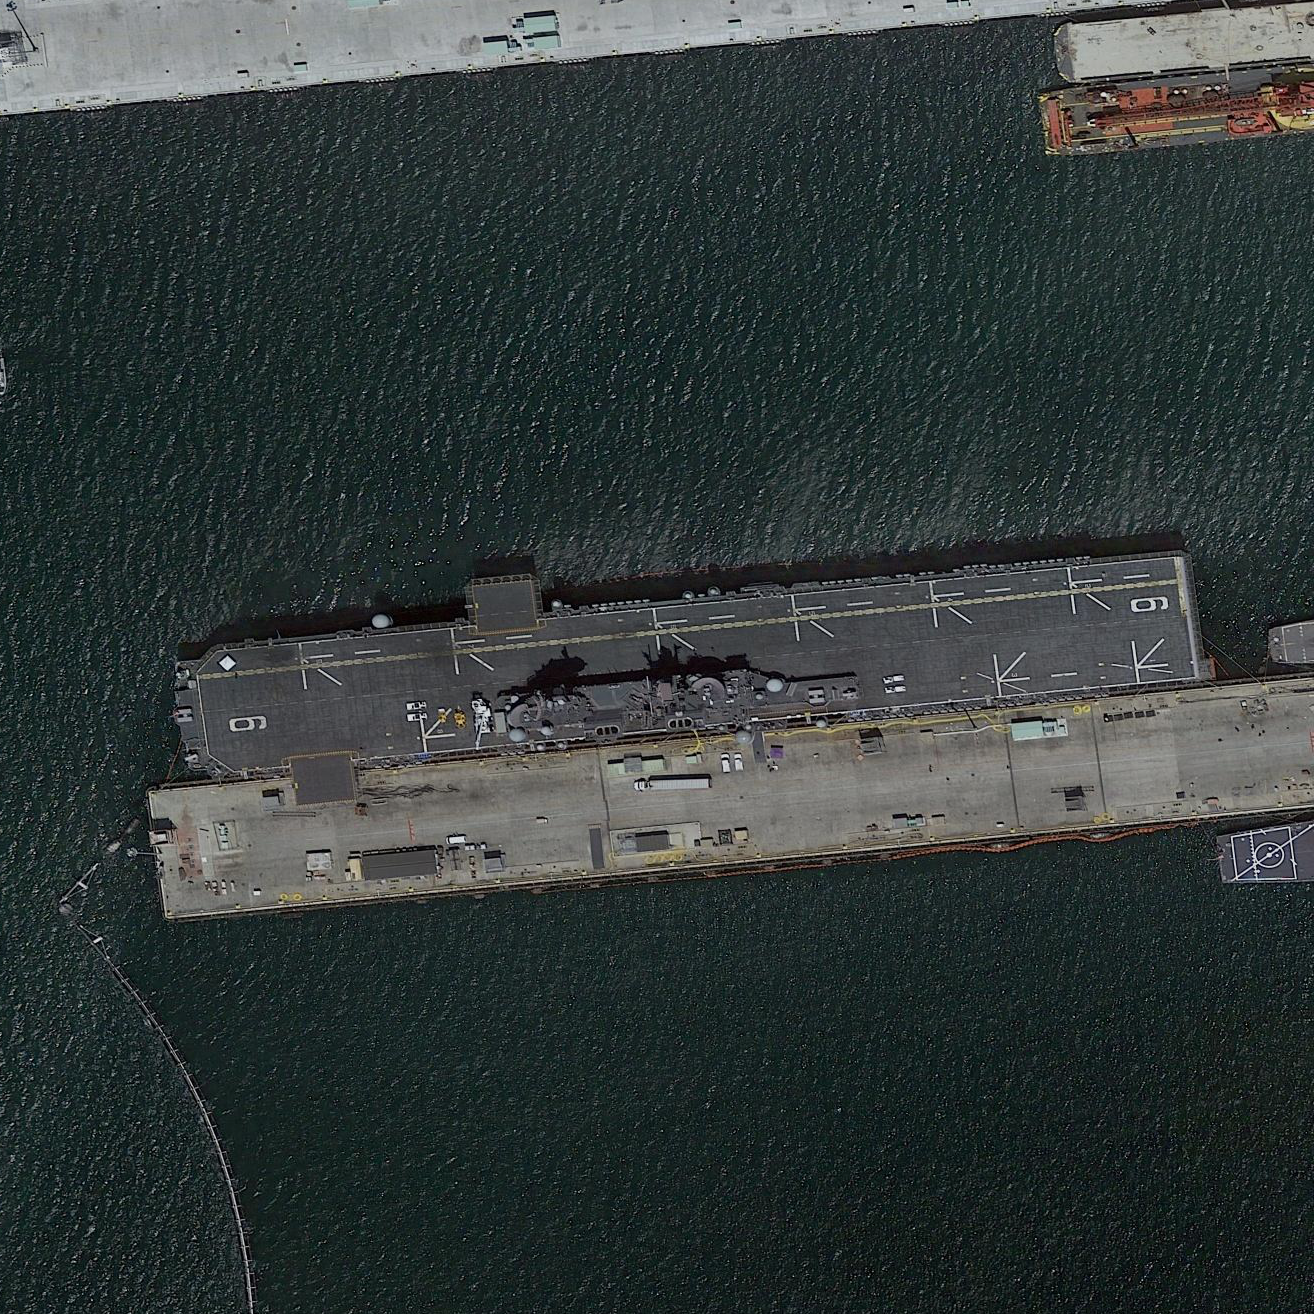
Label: assault